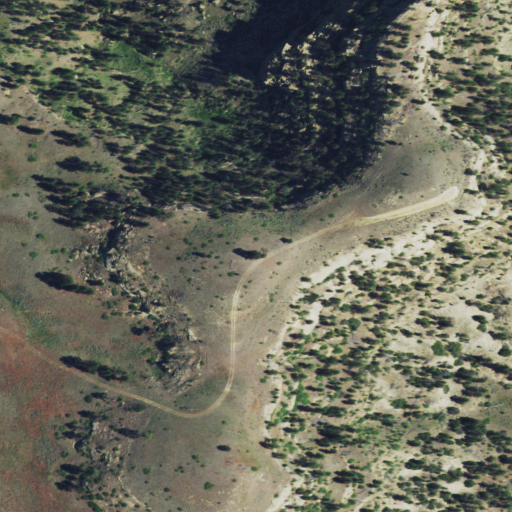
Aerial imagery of mountain in Montana named Youngs Point containing shrub, evergreen forest, and grassland